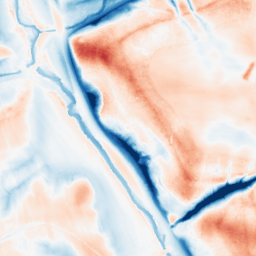
Category: trend_removal
Decomposition family: local_polynomial
Decomposition parameters: window_size: 51
degree: 3
Upsampling method: sinc_hamming
Upsampling parameters: scale: 2
kernel_size: 16
Upsampling scale: 2